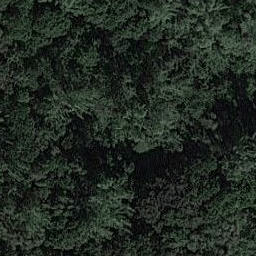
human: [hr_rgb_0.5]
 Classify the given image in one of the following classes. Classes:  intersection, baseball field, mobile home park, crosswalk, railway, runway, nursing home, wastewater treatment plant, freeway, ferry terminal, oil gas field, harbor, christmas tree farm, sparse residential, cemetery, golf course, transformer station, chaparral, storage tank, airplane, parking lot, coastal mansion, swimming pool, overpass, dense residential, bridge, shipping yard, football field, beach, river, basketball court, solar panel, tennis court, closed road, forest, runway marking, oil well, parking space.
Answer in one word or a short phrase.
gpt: forest